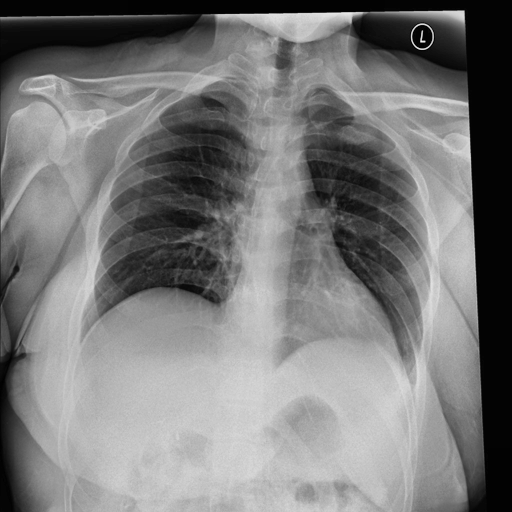
Finding: NORMAL